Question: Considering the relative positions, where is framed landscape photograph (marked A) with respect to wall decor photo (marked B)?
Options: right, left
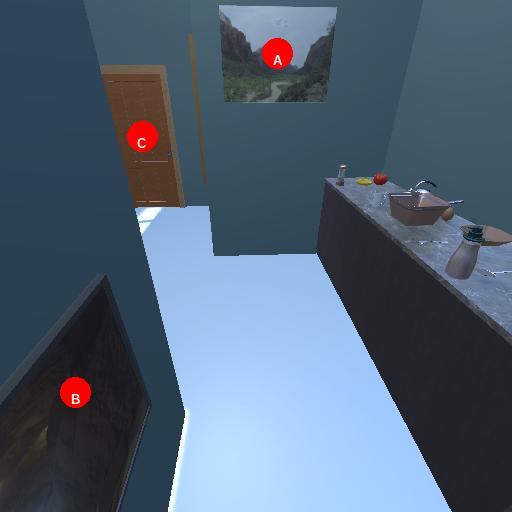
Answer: right